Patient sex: M
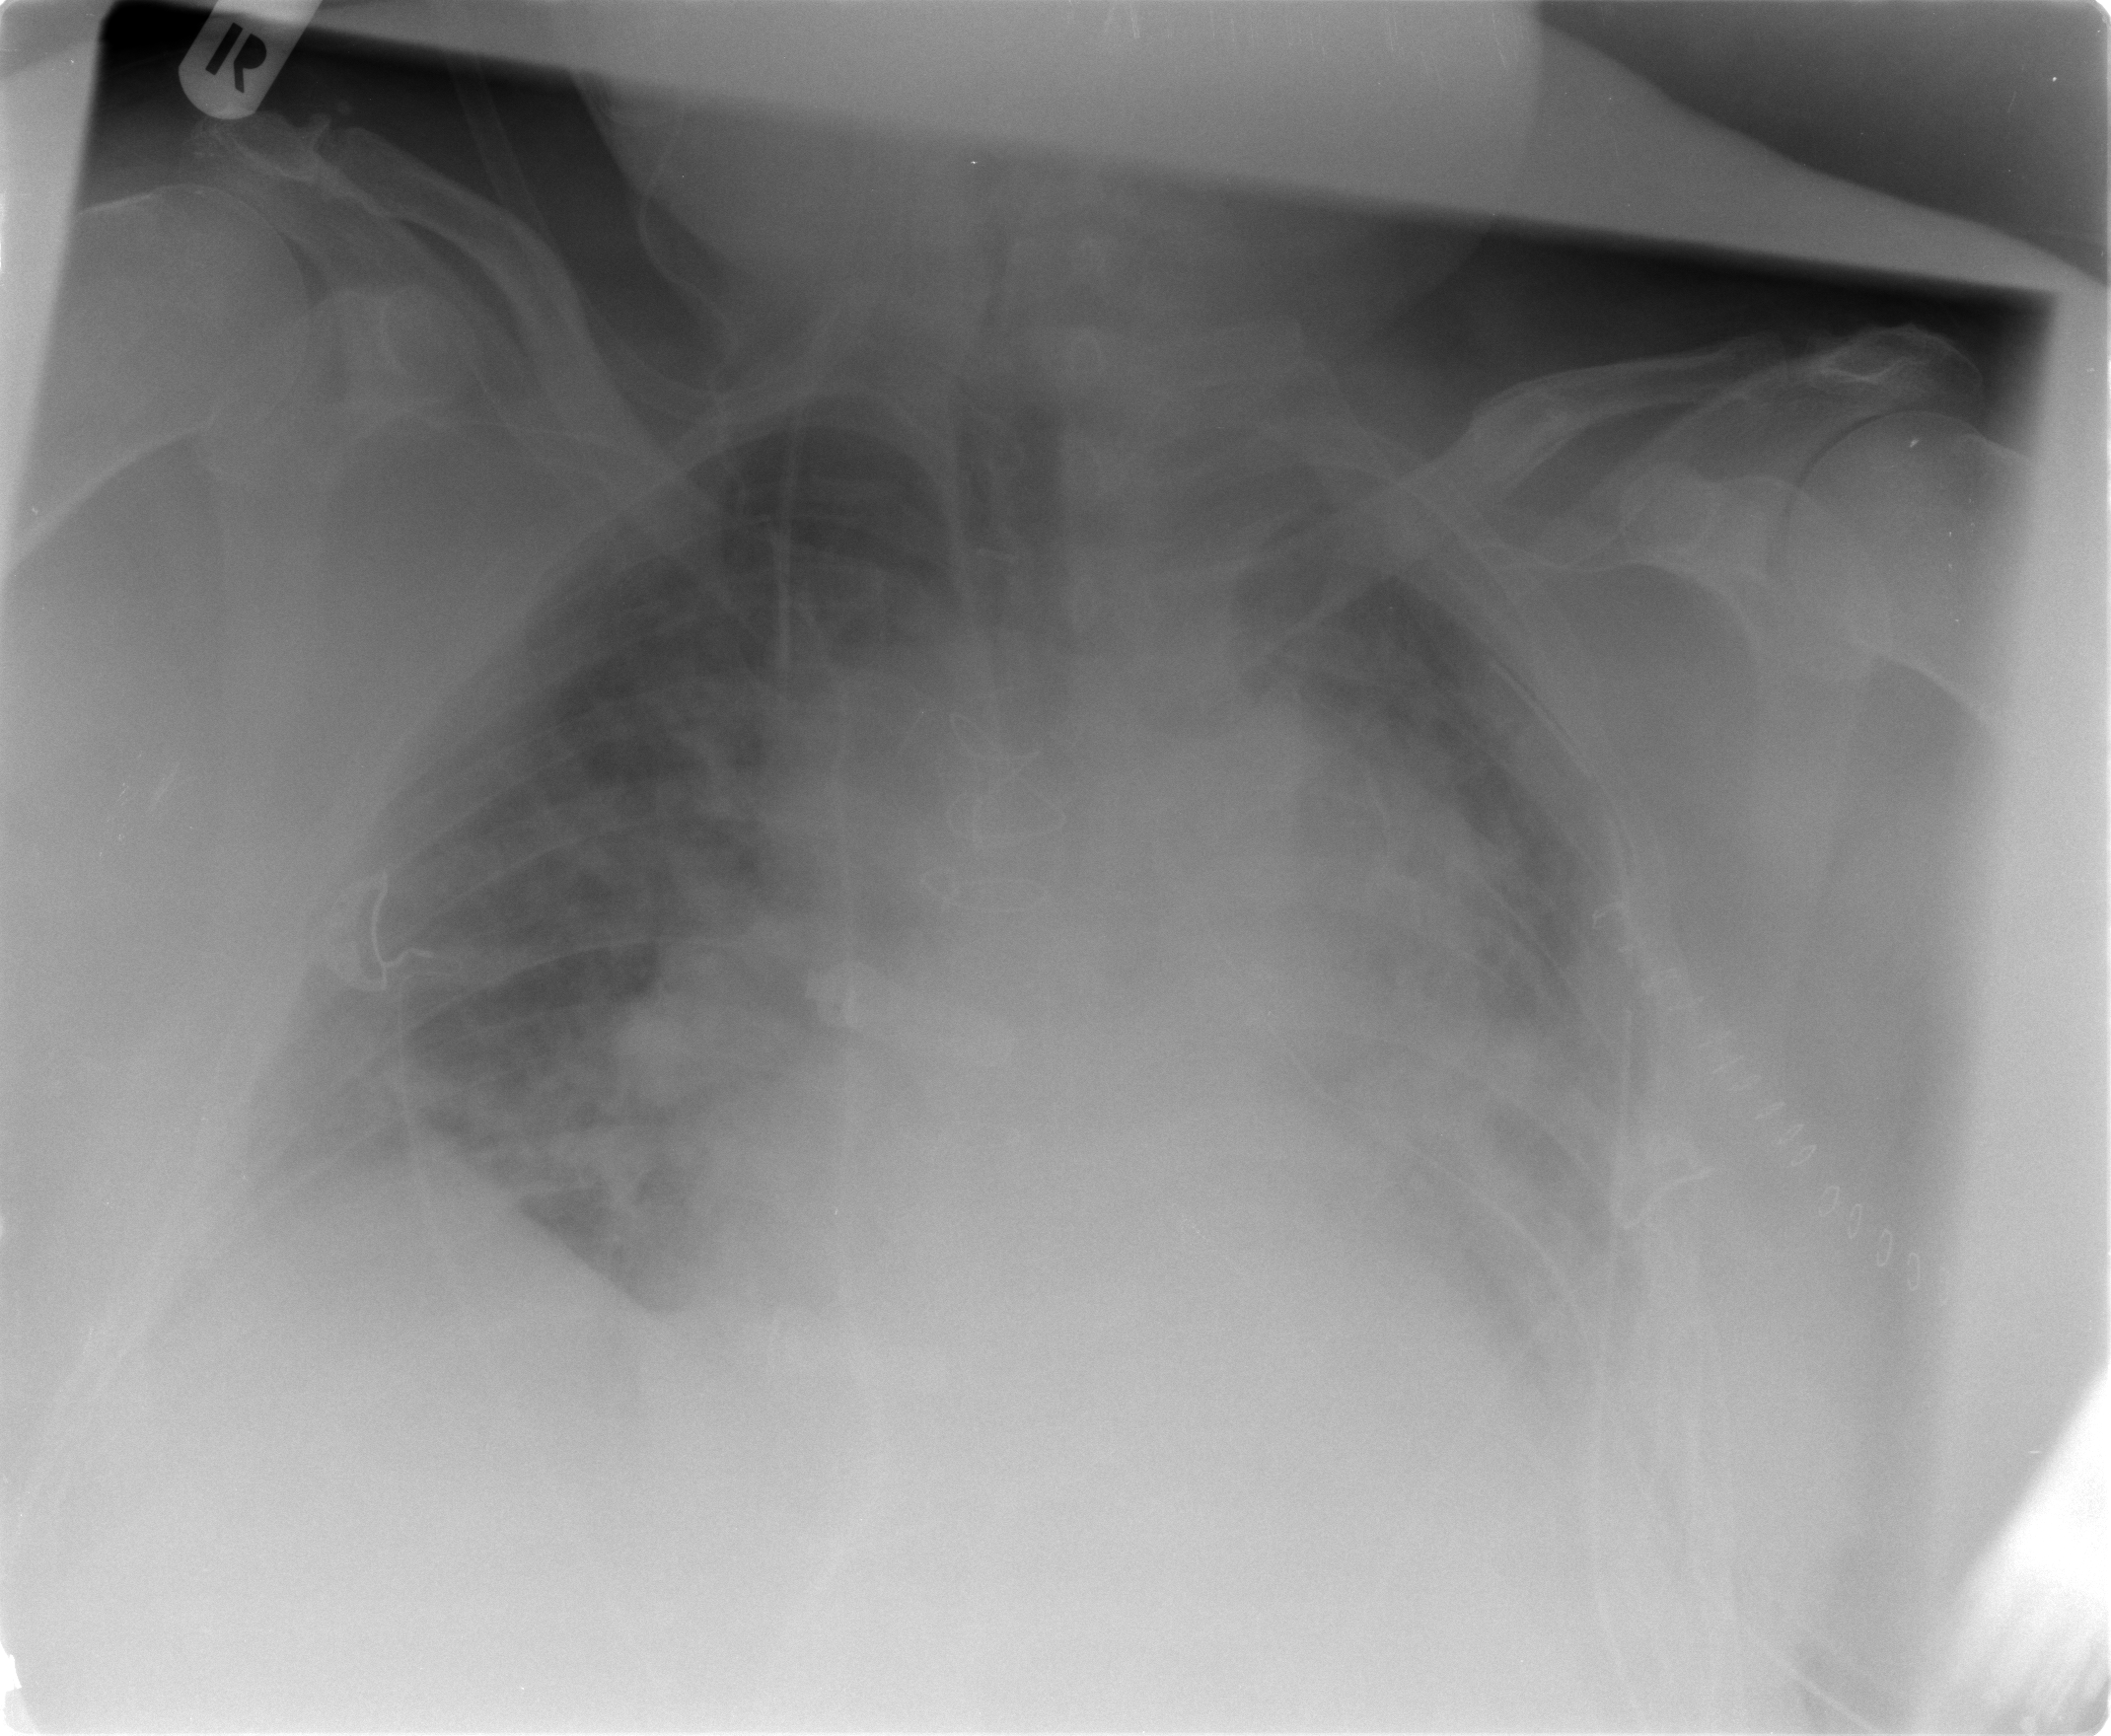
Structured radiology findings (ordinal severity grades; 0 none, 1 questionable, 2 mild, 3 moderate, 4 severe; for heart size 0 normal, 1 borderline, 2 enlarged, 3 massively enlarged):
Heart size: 1
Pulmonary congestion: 2
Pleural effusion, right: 1
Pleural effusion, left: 2
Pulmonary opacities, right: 1
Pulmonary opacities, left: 1
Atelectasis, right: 1
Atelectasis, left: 2